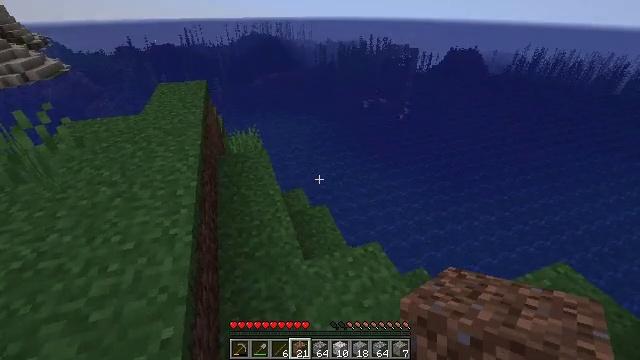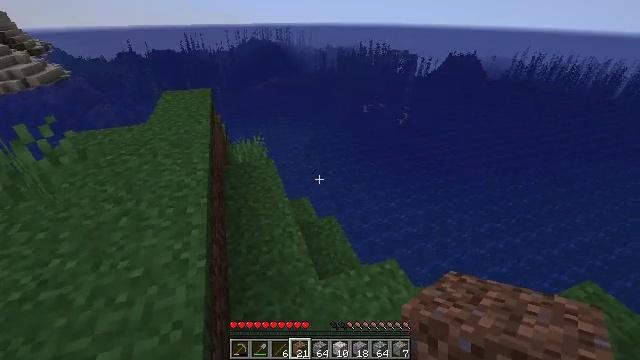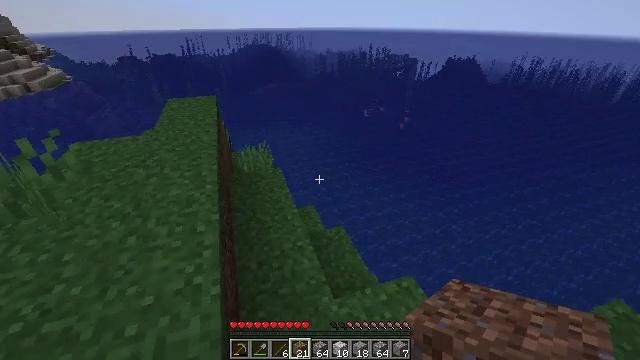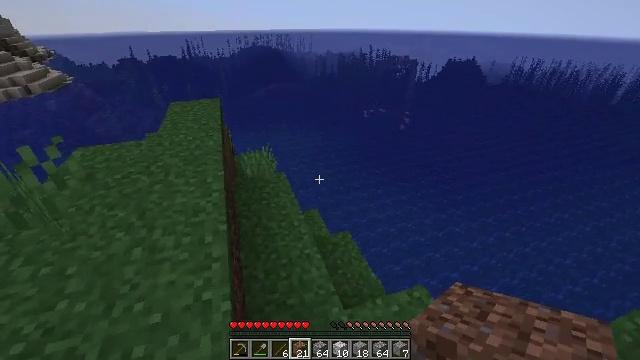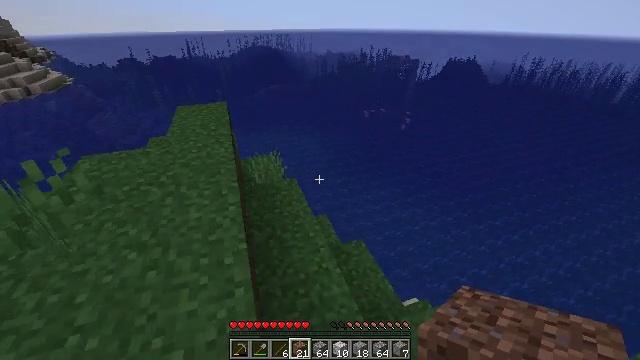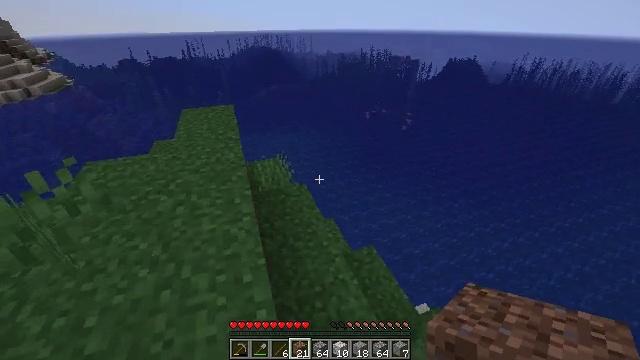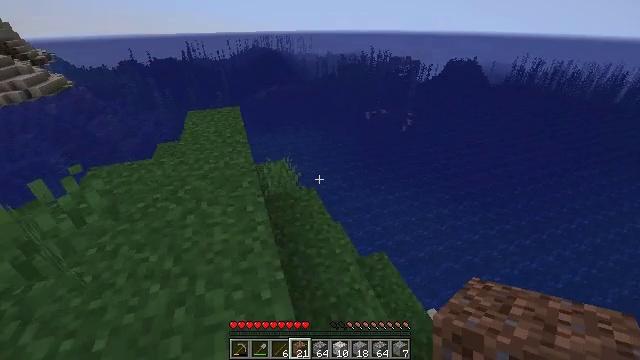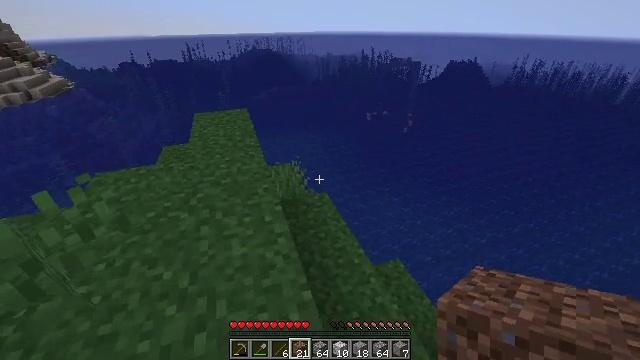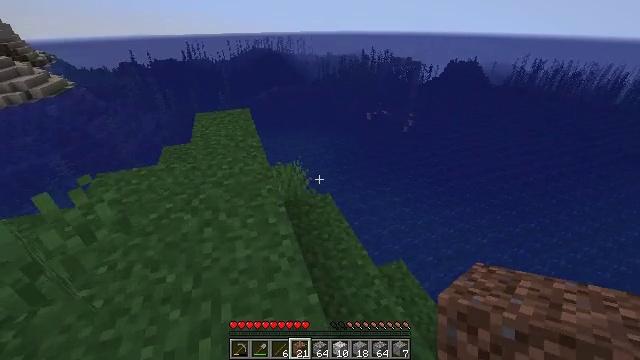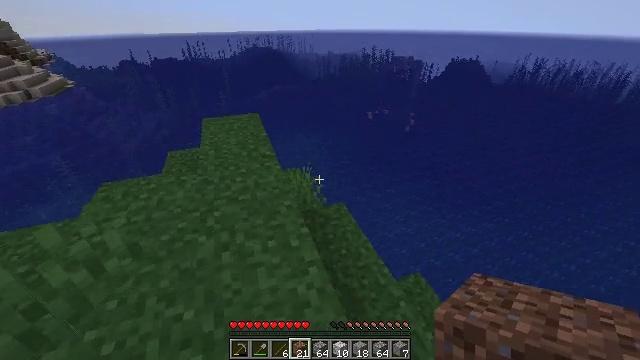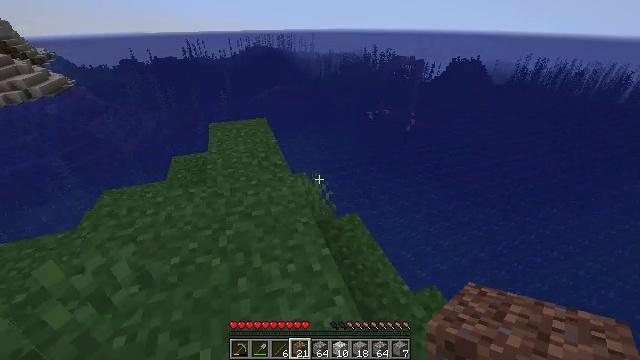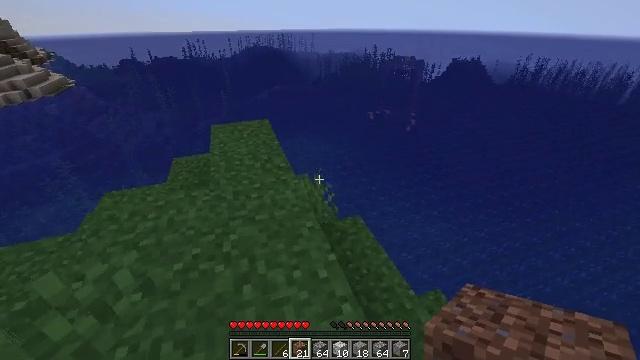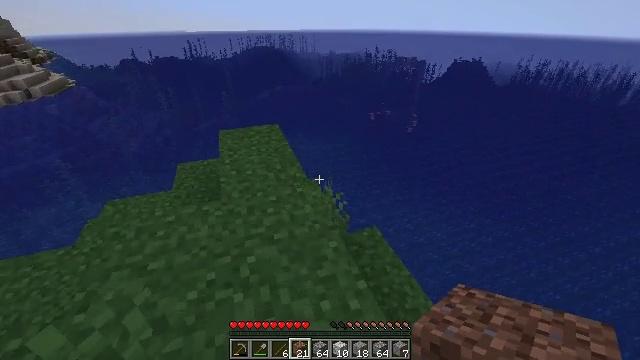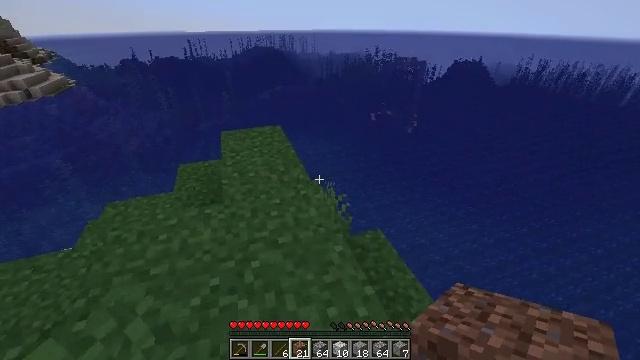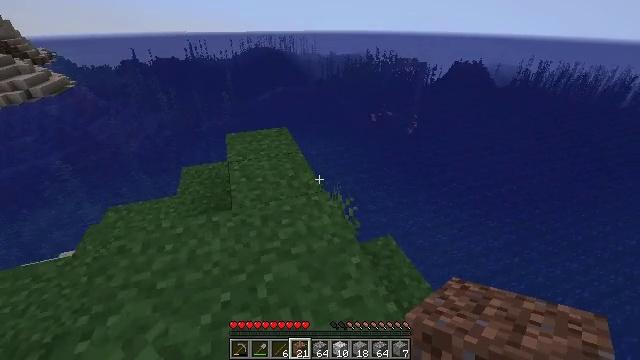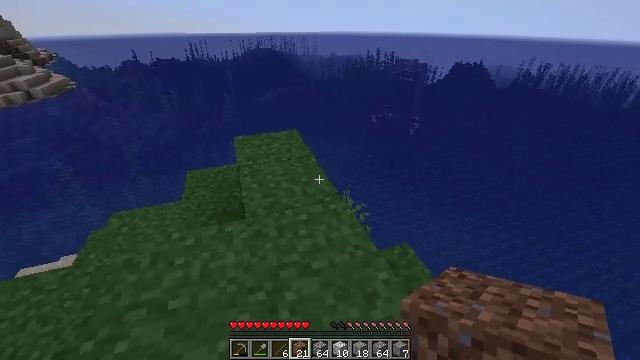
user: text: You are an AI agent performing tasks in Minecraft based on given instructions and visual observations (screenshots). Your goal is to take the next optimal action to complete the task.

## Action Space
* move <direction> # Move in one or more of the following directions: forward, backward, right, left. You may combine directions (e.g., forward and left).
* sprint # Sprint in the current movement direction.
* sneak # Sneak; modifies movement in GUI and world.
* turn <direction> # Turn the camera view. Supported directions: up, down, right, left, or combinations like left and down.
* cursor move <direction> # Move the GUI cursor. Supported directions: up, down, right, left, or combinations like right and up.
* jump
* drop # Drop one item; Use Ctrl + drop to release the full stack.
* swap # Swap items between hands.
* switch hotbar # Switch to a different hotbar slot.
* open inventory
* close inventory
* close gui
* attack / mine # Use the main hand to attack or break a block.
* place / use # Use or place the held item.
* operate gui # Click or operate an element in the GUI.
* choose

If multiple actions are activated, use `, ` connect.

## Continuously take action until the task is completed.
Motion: motion action
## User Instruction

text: Hunt fish.
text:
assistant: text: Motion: move forward and move left, turn up
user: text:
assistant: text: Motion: move forward and move left
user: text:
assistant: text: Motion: move forward and move left
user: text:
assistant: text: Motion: move forward and move left
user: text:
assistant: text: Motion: move forward and move left
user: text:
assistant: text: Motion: move forward and move left
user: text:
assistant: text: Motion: move forward and move left
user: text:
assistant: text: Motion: move forward and move left
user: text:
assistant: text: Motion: move forward and move left
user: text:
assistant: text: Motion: move forward and move left
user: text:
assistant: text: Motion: move forward and move left
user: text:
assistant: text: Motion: move forward and move left
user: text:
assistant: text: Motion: move forward and move left
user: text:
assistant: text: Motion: move forward and move left
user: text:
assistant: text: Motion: move forward and move left
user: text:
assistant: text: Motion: move forward and move left
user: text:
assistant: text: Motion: move forward and move left
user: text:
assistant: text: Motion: move forward and move left
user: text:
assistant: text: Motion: move forward
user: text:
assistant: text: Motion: no_op
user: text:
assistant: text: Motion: no_op
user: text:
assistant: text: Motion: no_op
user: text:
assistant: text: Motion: no_op
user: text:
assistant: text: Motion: no_op
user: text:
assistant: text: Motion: no_op
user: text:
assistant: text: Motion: no_op
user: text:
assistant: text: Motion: no_op
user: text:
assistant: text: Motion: no_op
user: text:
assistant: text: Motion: no_op
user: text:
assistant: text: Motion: no_op